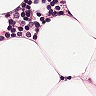
Metastatic tissue present: no